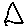
Label: triangle